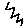
Label: zigzag